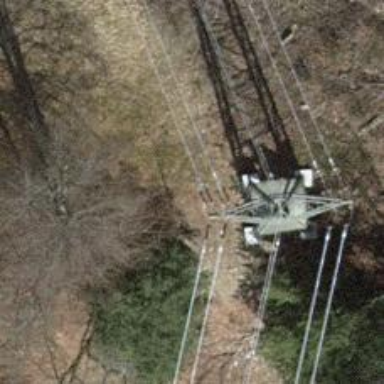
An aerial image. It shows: Lattice structure tower used for power distribution.